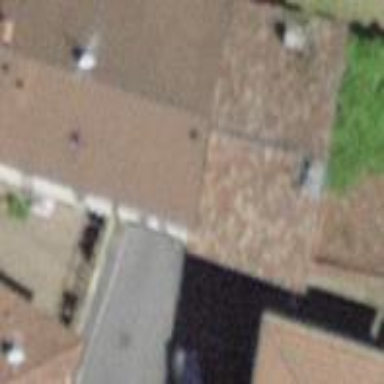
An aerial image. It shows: Hipped roof on apartment building.